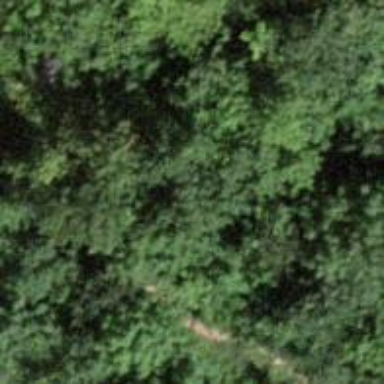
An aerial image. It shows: Unpaved path.